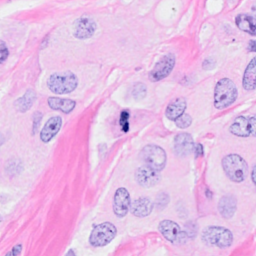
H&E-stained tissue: Breast